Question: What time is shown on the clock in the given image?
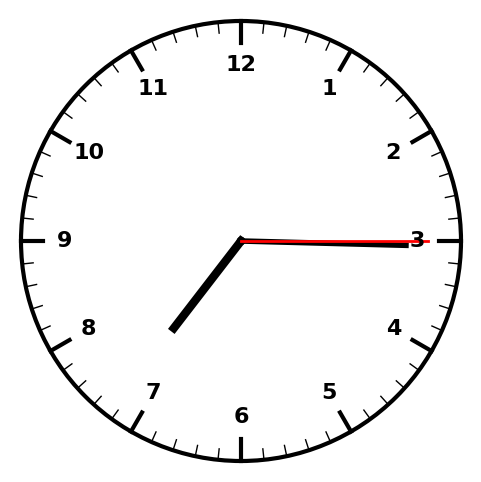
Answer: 07:15:15